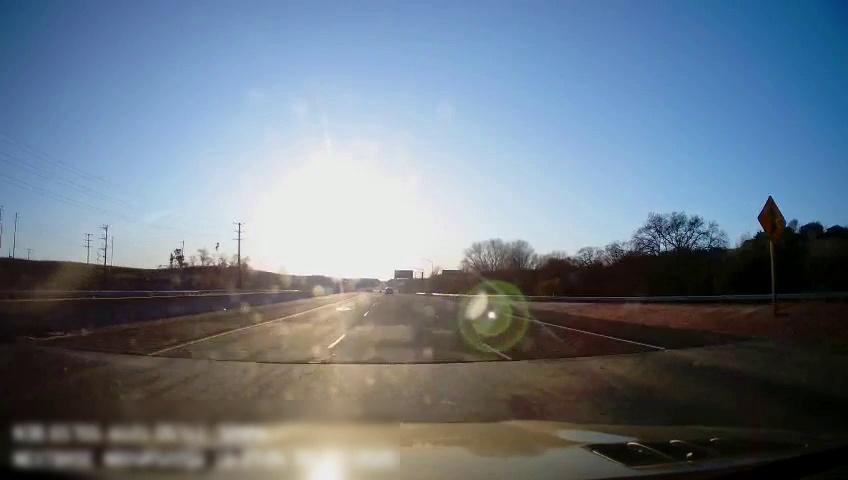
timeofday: Day
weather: Sunny
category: Drivable Space
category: Lanes | Alternate Lane
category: Lanes | Current Lane
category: Lanes | Current Lane
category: Lanes | Alternate Lane
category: Traffic | Signs